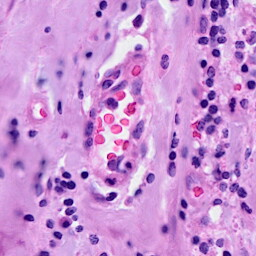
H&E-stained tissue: Breast